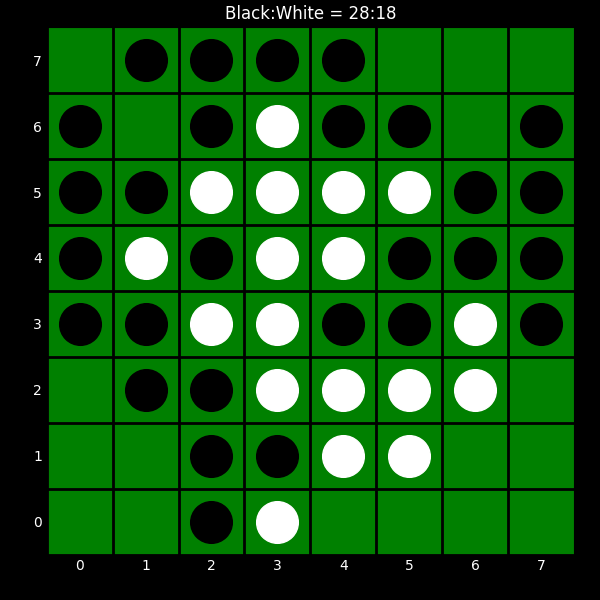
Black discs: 28
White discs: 18